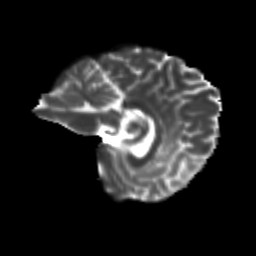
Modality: T2w
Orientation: sagittal
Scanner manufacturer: siemens
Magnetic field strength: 3 T
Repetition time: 9.2 s
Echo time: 0.084 s